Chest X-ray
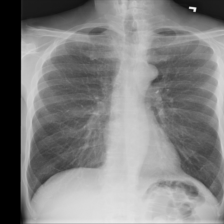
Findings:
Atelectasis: negative
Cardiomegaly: negative
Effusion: negative
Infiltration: negative
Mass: negative
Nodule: negative
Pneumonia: negative
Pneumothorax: negative
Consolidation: negative
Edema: negative
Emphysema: negative
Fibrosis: negative
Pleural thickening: negative
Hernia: negative